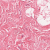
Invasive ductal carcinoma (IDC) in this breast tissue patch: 0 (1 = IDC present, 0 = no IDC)